Interaction volume radius: 5 \u00c5
Interaction volume height: 10 \u00c5
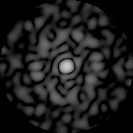
Disorder parameter: 0.829